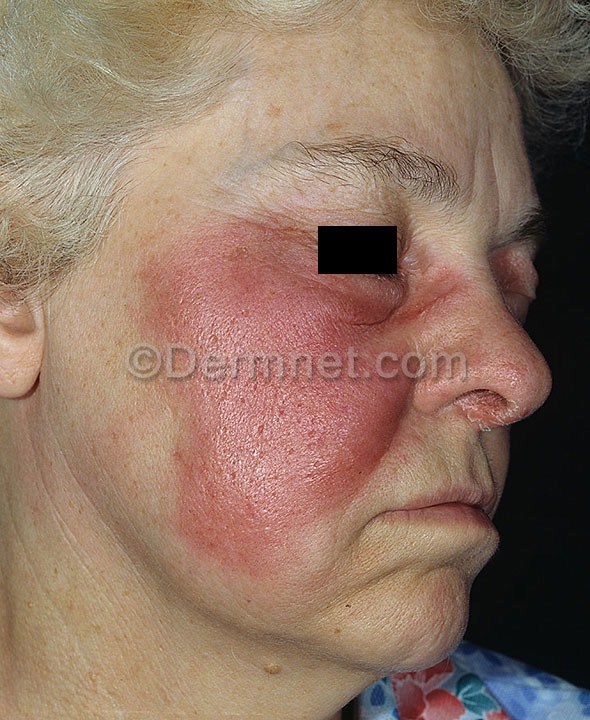
Disease: Cellulitis Impetigo and other Bacterial Infections